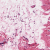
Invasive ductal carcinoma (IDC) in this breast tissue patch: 0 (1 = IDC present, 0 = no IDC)